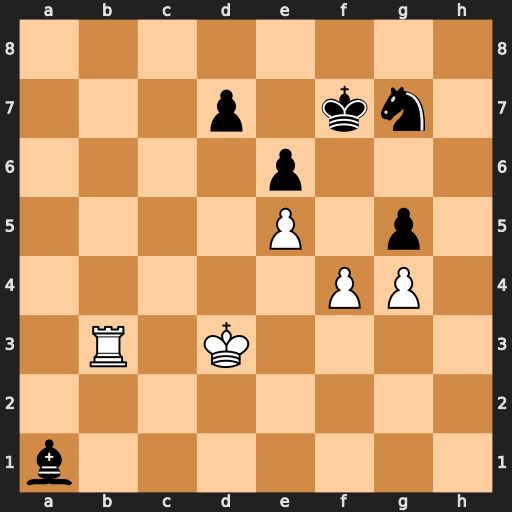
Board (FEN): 8/3p1kn1/4p3/4P1p1/5PP1/1R1K4/8/b7
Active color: w
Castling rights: -
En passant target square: -
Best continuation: Rb1 Bxe5 fxe5